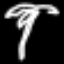
Label: palm tree